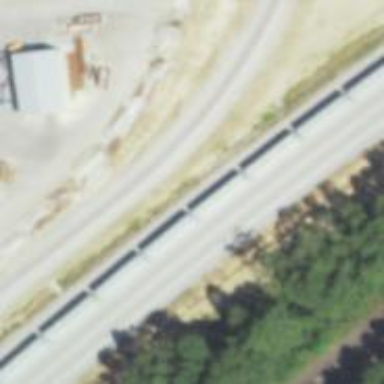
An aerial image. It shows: Lumber spur railway line for freight transport.